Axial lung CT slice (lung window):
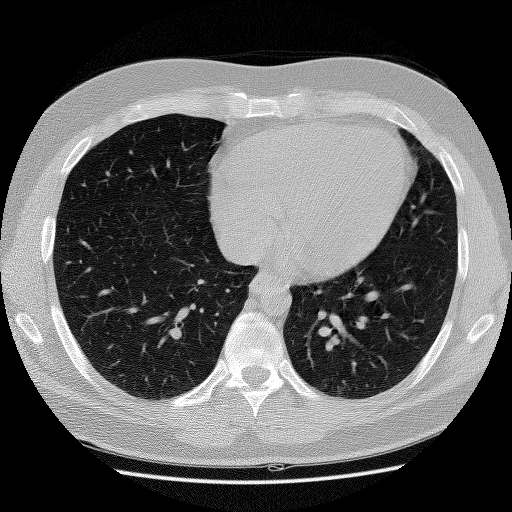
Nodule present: no